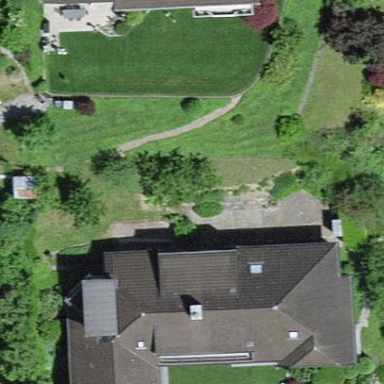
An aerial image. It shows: Residential building.